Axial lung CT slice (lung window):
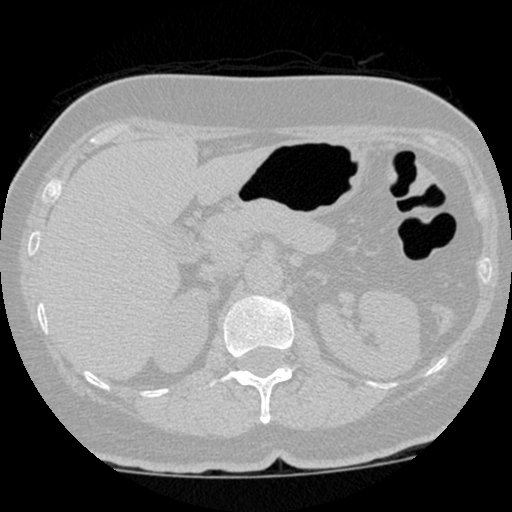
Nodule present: no